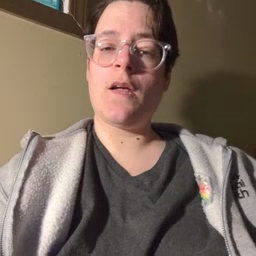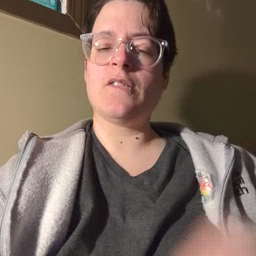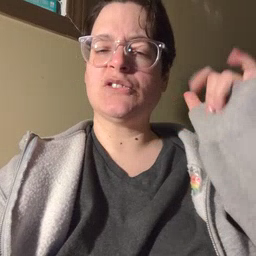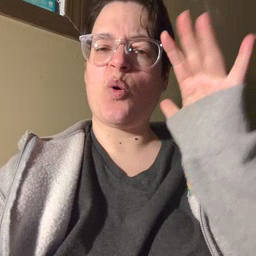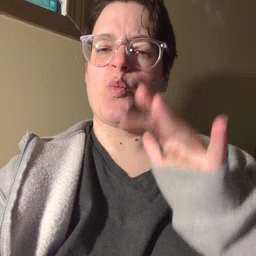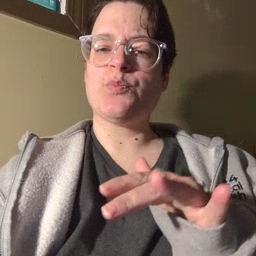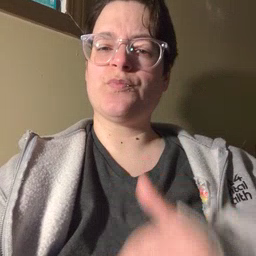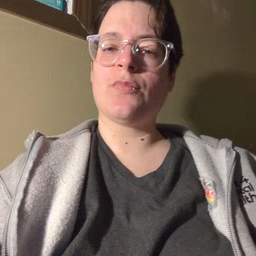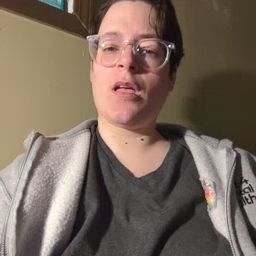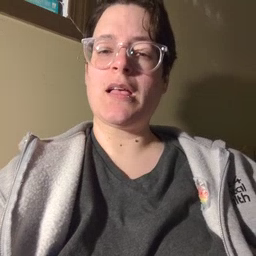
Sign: snow